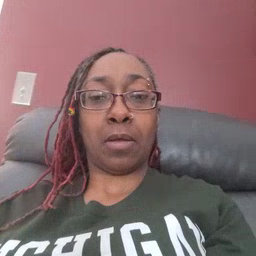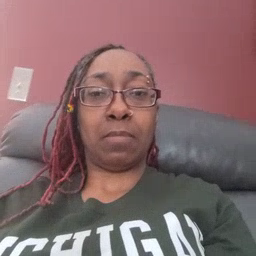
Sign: frenchfries